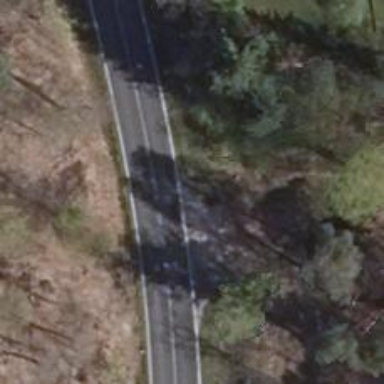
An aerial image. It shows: Emergency access point on the road.